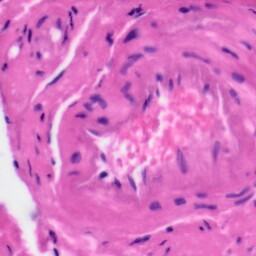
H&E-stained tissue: Tonsil